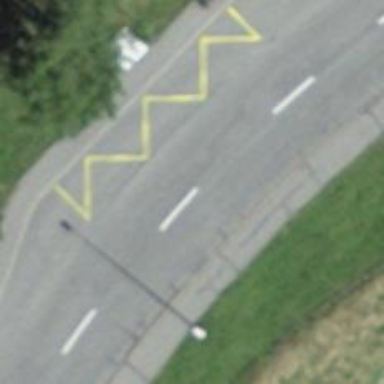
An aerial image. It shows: Bus stop with designated public transport stop position.